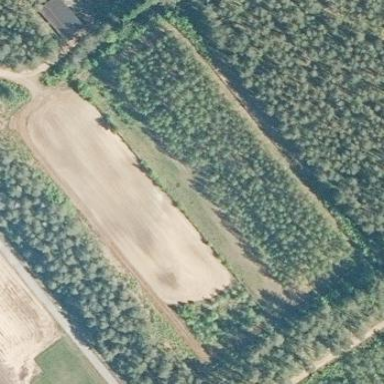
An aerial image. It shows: Plant nursery filled with trees.